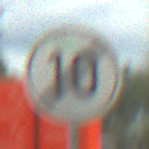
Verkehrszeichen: EndeGeschwindigkeit10
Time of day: MorningAfternoon
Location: Outdoor (Suburban)
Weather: PartlyCloudy
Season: NotSpecified
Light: Natural